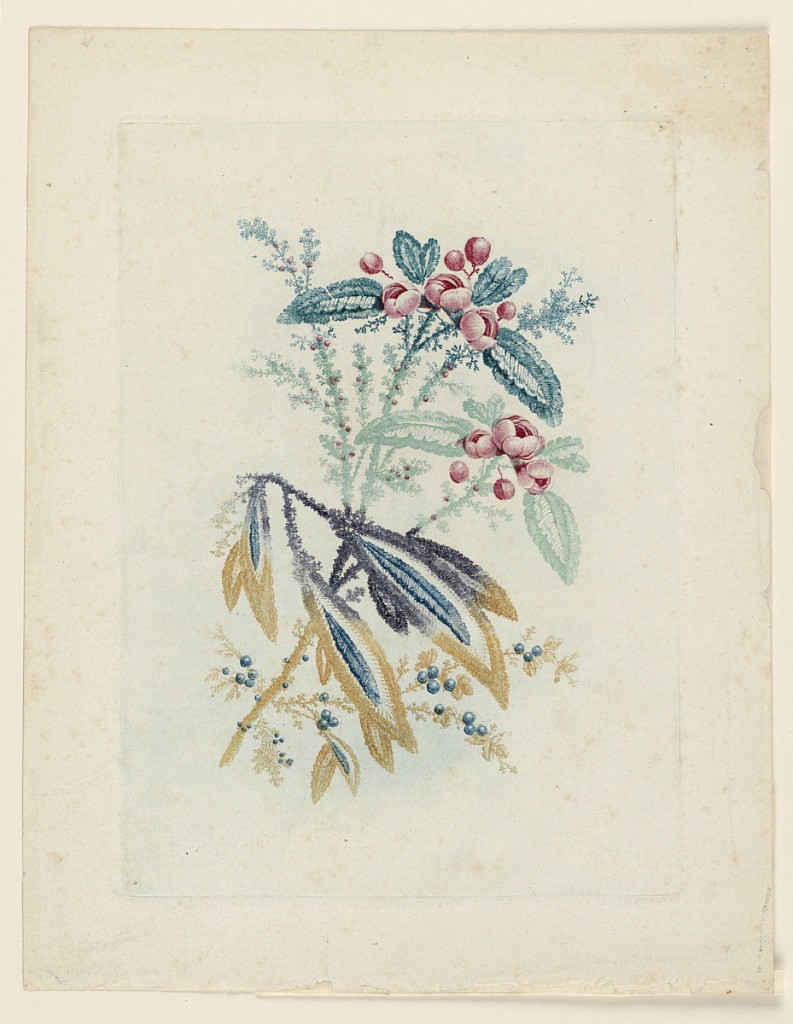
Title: Fantastic Flower Motif from Nouvelle Suitte de Cahiers de Fleurs Idéales
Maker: Jean-Baptiste Pillement, French, 1728–1808
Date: late 18th century
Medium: Etching a la poupée in colored inks on paper
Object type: Print
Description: A branch with flower buds and feather-like leaves. The etching lines are colored in purple, ochre, blue-green, teal and pink, varying in density and tone throughout.